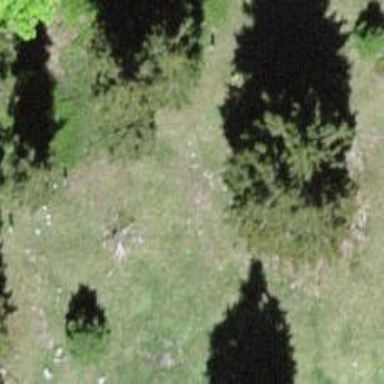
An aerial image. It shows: Needle-leaved tree in its natural environment.